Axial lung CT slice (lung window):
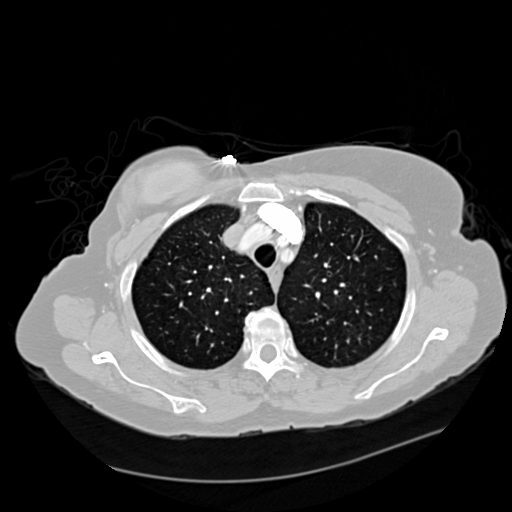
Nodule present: no